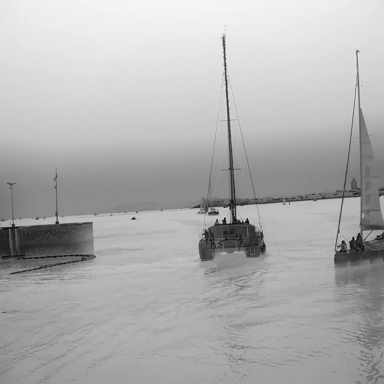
There are seven sailboats in the infrared image.